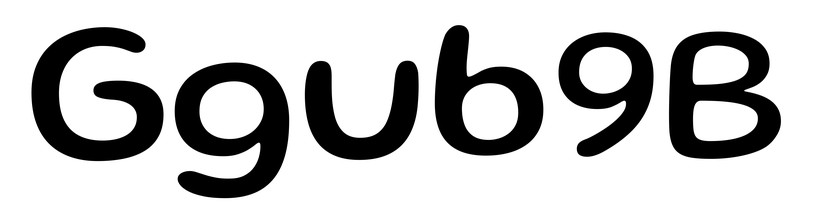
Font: Gluten_Regular